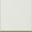
Piece: xx